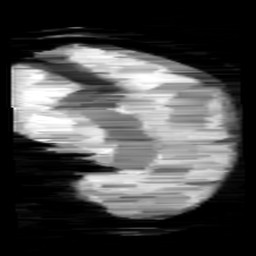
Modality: minIP
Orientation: sagittal
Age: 14
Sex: female
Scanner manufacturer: siemens
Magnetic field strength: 3 T
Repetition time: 0.027 s
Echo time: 0.02 s